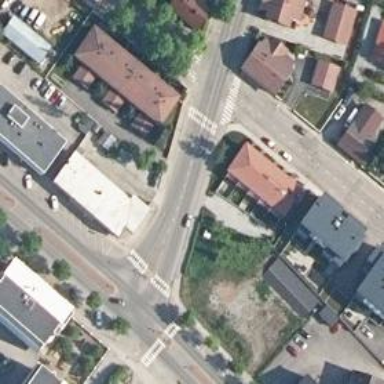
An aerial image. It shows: Residential road with asphalt surface and sidewalk on the left side.